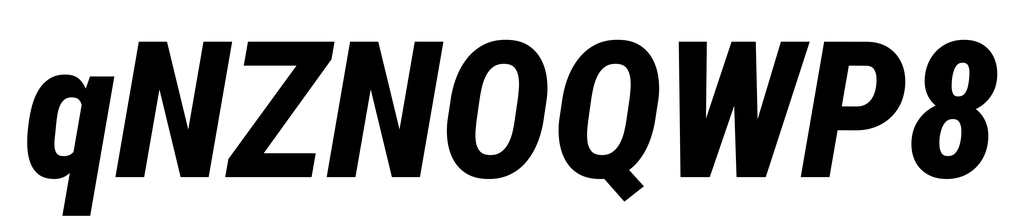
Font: Roboto-Italic_Condensed_ExtraBold_Italic